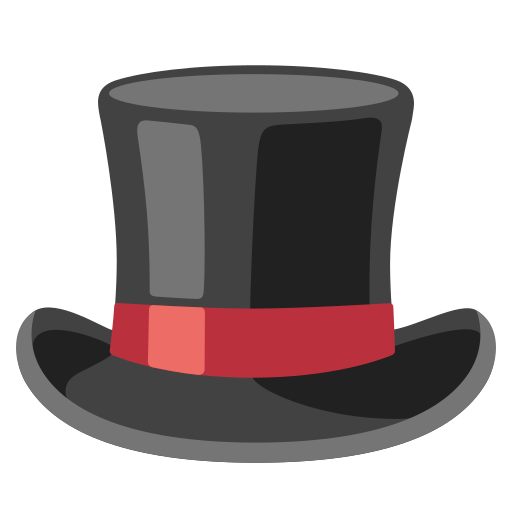
Emoji: 🎩